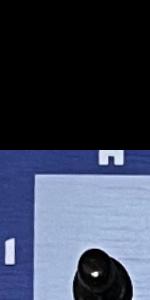
Label: Empty